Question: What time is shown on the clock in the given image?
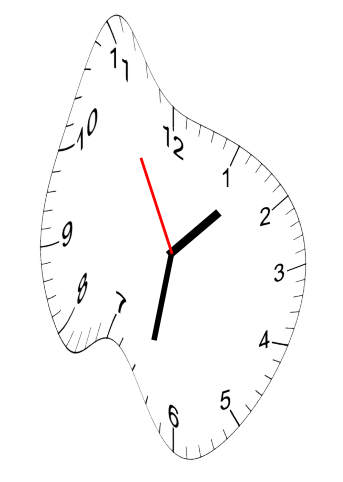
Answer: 01:31:55